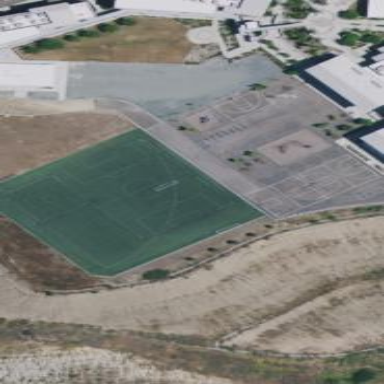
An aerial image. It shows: Soccer pitch designated for leisure and sports activities.